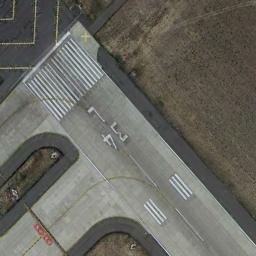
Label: runway